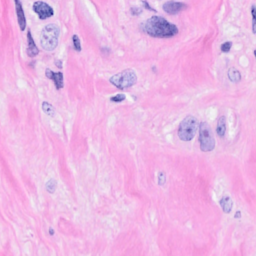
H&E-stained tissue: Breast